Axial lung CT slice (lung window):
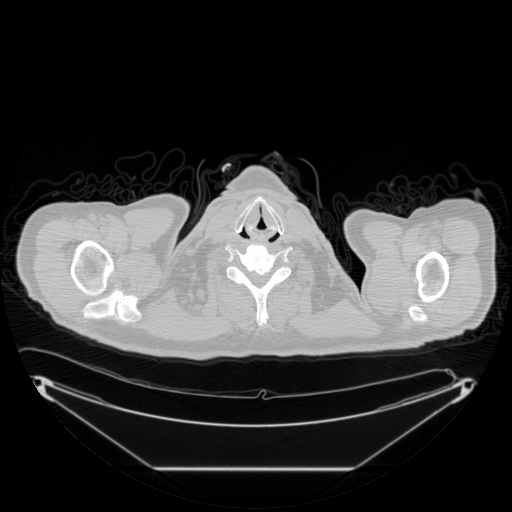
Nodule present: no